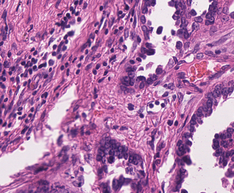
Tumor epithelial tissue: yes
Tumor-associated stroma tissue: yes
Normal tissue: no